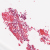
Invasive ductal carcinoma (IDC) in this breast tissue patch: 0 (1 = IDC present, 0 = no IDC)